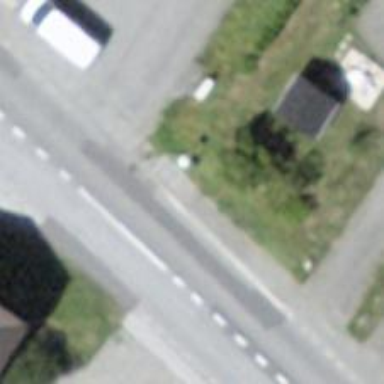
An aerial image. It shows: Bus stop with platform for public transport.